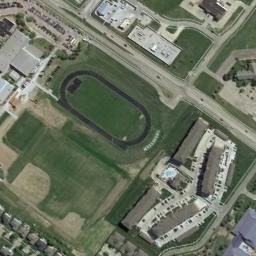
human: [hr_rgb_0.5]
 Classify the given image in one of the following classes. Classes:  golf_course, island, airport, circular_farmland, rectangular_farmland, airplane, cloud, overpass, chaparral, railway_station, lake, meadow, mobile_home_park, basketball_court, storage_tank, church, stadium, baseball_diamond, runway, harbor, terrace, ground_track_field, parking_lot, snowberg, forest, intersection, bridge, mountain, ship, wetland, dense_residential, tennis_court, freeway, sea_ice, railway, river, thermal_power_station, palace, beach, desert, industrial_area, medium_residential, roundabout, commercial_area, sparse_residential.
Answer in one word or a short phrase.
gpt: ground_track_field